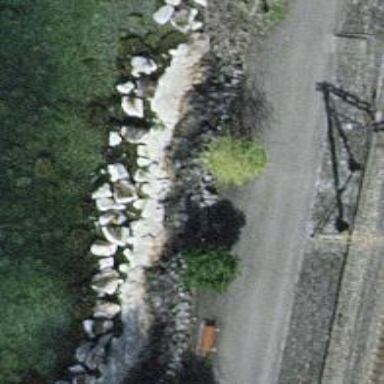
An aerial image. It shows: Shrub in its natural environment.